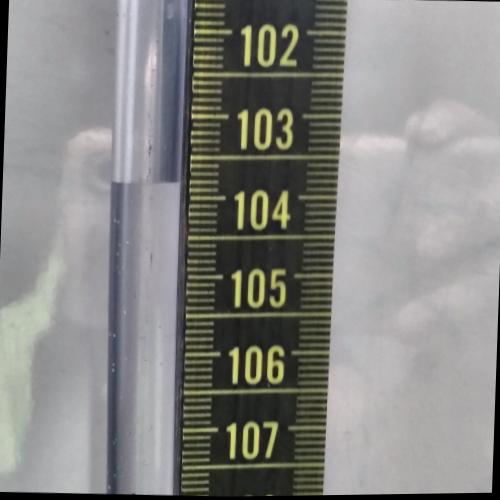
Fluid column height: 103.8 cm